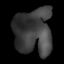
Tissue: lung
Cell type: Epithelial cells
Senescence score: 0.2322
Nuclear area (px): 1688
Mean DAPI intensity: 62.614